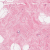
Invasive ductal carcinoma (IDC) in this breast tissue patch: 0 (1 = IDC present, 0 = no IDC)